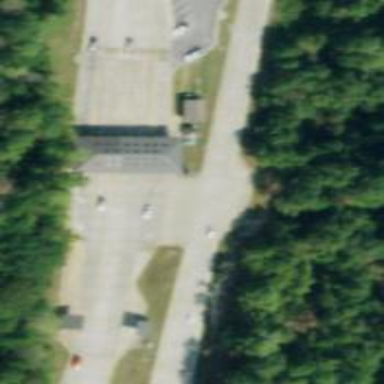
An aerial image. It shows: Military checkpoint.